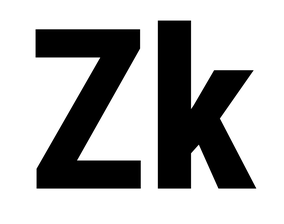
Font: Roboto_Condensed_ExtraBold